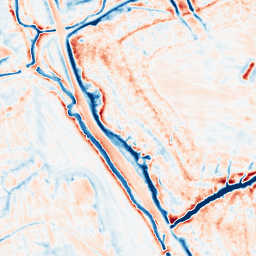
Category: multiscale
Decomposition family: dog_multiscale
Decomposition parameters: sigma_ratio: 1.4
n_scales: 6
base_sigma: 0.5
Upsampling method: sinc_blackman
Upsampling parameters: scale: 4
kernel_size: 16
Upsampling scale: 4